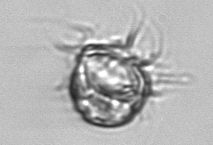
Label: Leegaardiella_ovalis